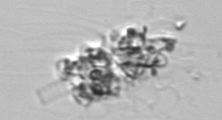
Label: Leptocylindrus_mediterraneus